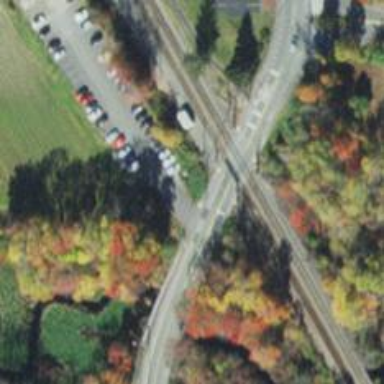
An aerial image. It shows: Controlled railway crossing with lights.